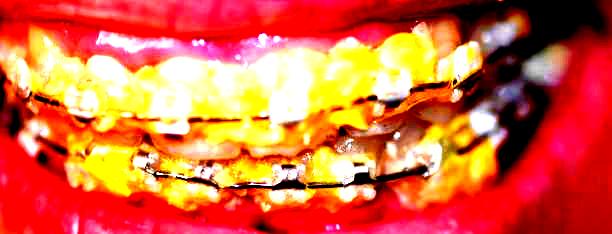
Condition: Calculus